Question:
I'm getting Null values for 'AltReimMethod', which I want to convert to empty string values. Here's the query :
'''
(SELECT rc.name from ReimbursementChoice rc WHERE rc.admin_id = a.admin_id AND rc.choice_id = pe.alt_payment_choice) AS 'AltReimMethod'
'''
I tried
'''
(SELECT (ISNULL(rc.name,' ')) from ReimbursementChoice rc WHERE rc.admin_id = a.admin_id AND rc.choice_id = pe.alt_payment_choice) AS 'AltReimMethod'
'''
And also
'''
(SELECT (ISNULL(CONVERT(varchar(50),rc.name),' ')) from ReimbursementChoice rc WHERE rc.admin_id = a.admin_id AND rc.choice_id = pe.alt_payment_choice) AS 'AltReimMethod'
'''
They don't show any errors but I don't even get any results.
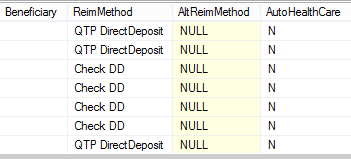
Answer: Apply IsNull on query, not apply isnull inside query:
'''
ISNULL((SELECT rc.name from ReimbursementChoice rc WHERE
rc.admin_id = a.admin_id AND rc.choice_id = pe.alt_payment_choice),' ')
AS 'AltReimMethod'
'''